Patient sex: F
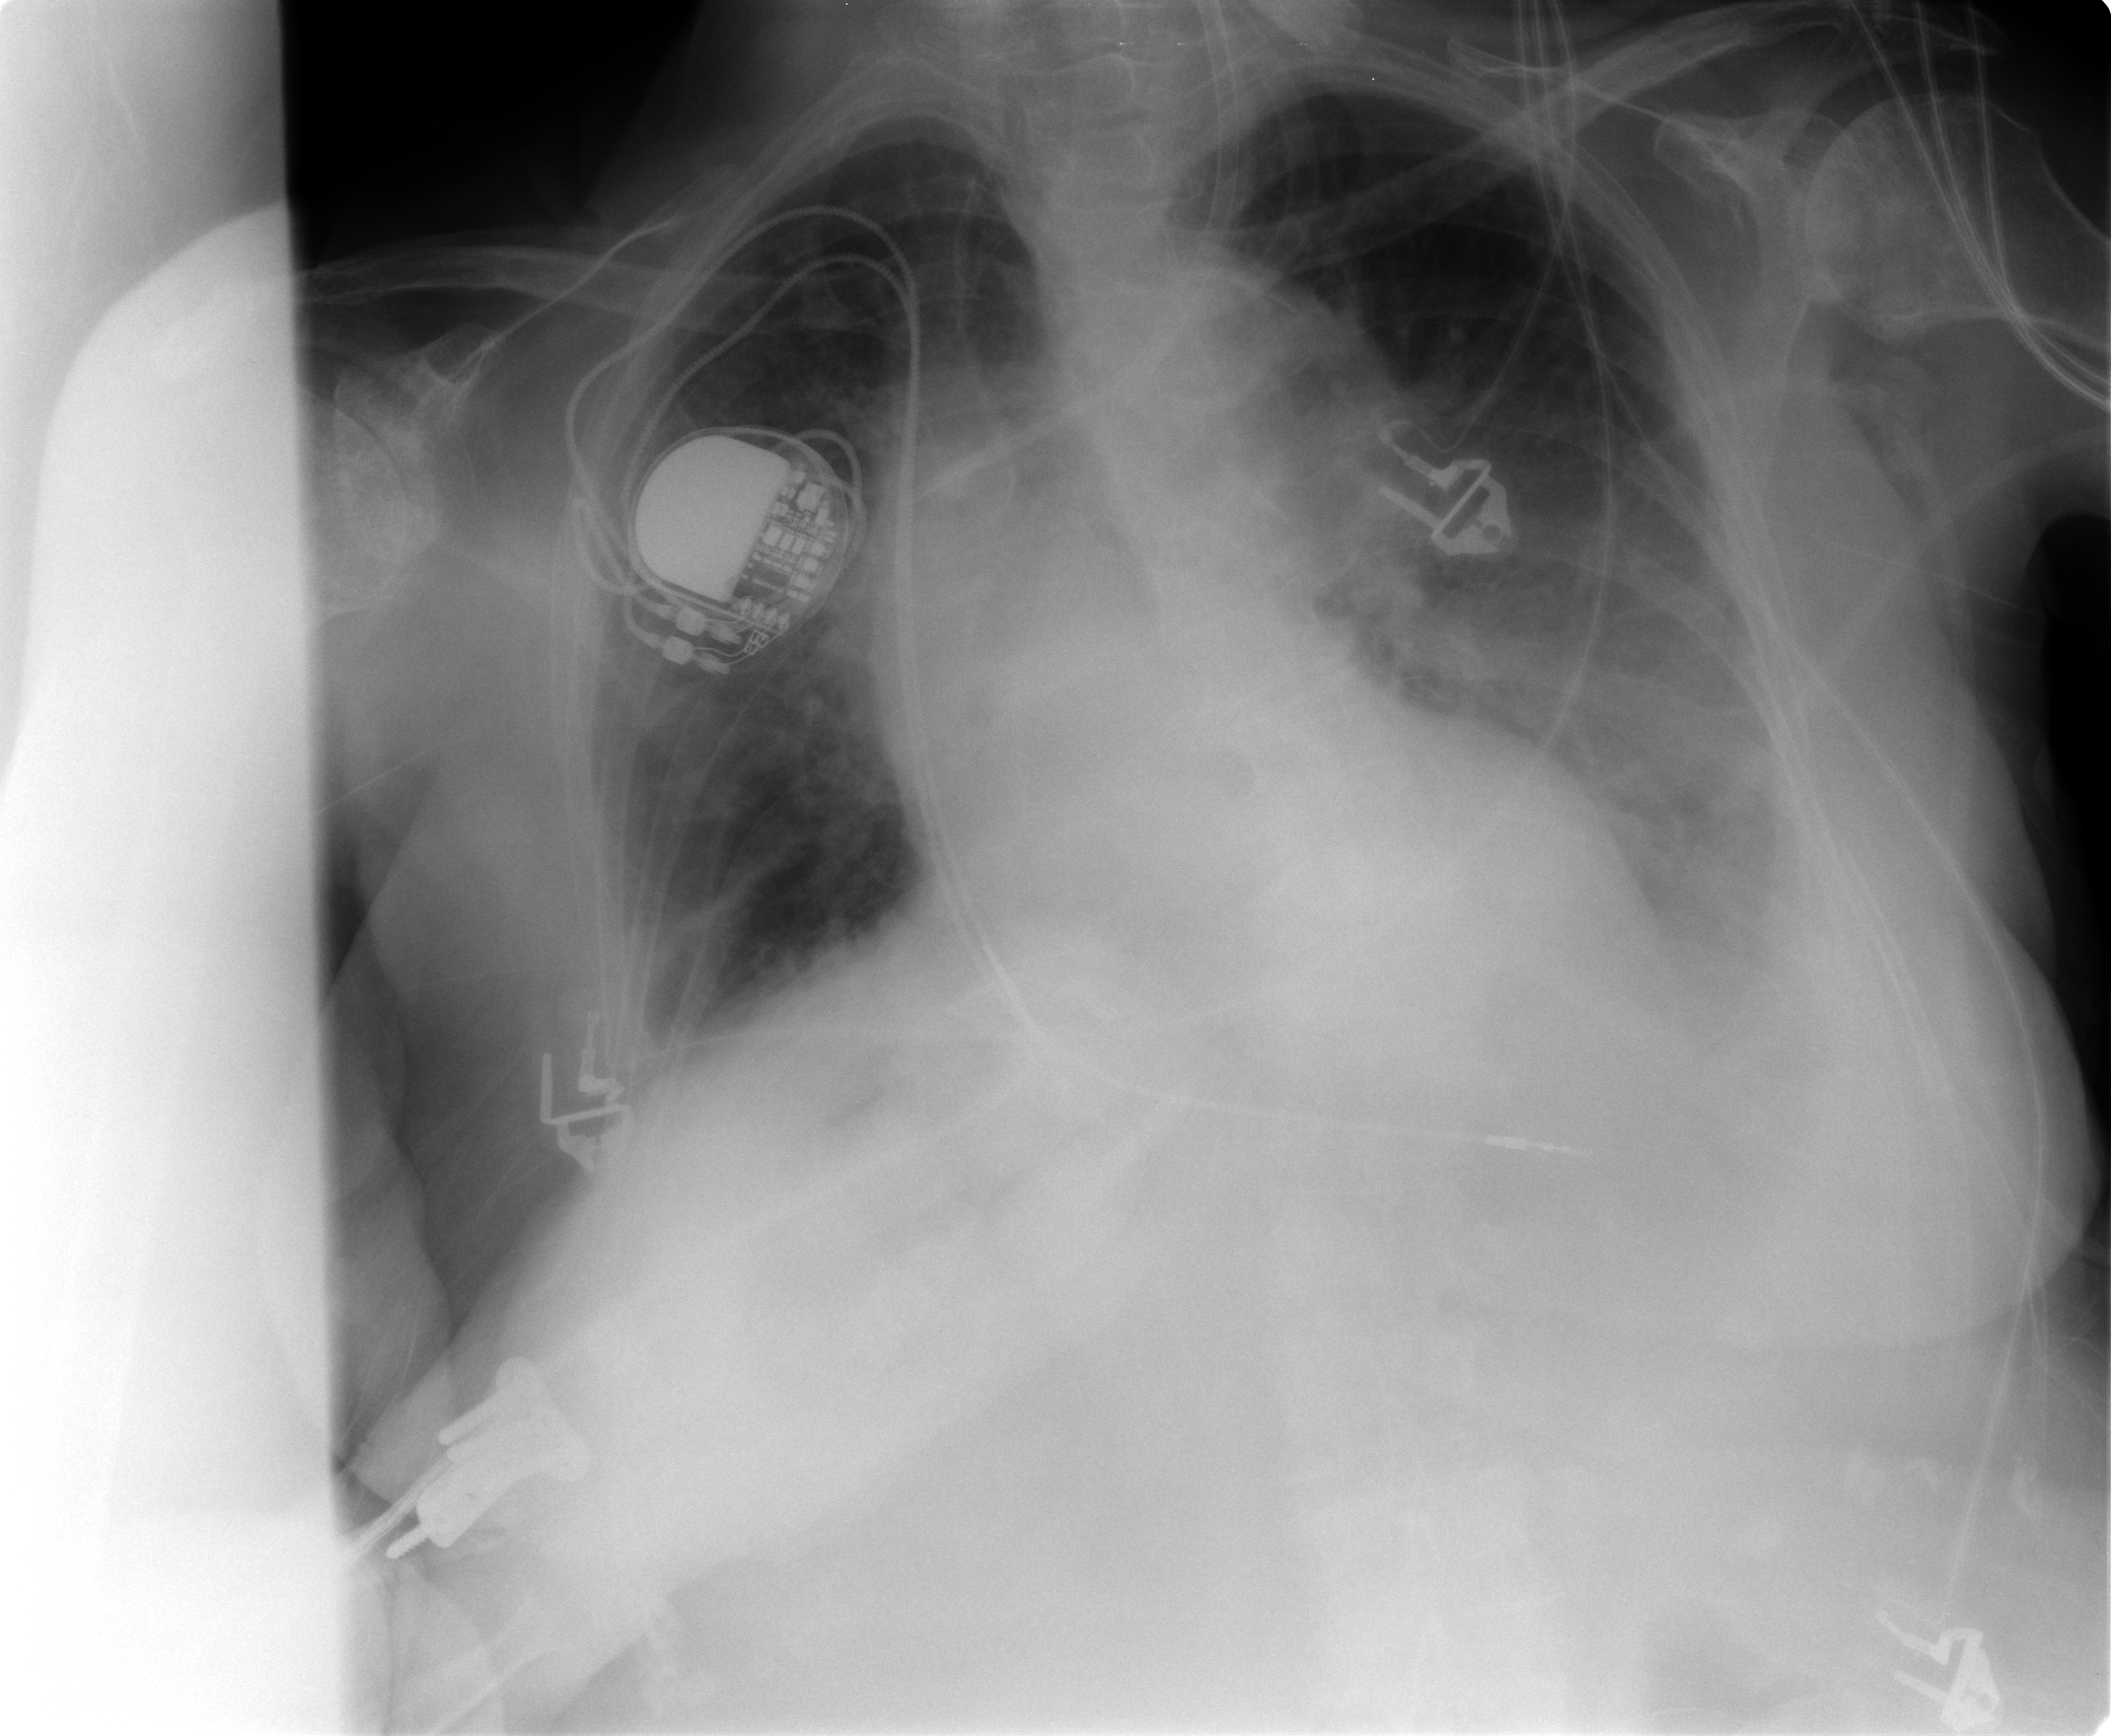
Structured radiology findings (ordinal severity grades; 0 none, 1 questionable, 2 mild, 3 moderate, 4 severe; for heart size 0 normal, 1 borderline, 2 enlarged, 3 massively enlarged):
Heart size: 2
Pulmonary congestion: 2
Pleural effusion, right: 2
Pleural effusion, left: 3
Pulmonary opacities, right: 2
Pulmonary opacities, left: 0
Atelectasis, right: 2
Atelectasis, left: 2